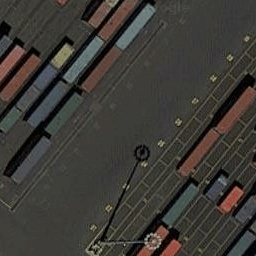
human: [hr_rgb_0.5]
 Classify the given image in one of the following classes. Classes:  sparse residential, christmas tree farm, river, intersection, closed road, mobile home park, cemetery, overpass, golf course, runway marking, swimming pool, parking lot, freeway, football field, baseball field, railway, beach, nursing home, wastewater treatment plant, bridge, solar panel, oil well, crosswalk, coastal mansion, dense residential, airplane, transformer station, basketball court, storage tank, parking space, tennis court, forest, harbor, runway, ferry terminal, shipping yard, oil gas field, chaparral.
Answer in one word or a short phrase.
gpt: shipping yard